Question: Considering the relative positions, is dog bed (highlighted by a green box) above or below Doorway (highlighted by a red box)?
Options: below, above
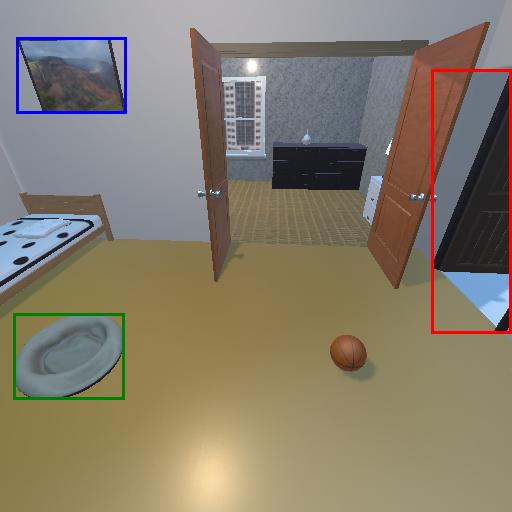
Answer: below